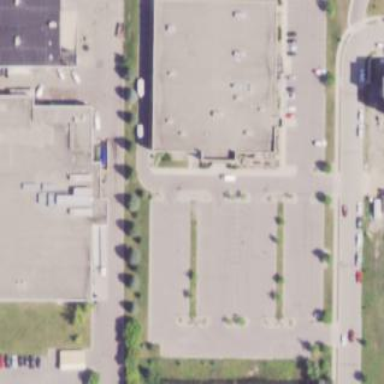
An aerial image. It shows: Building that houses bowling alley.